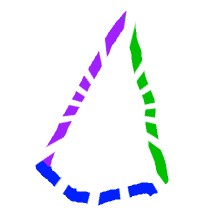
Shape: kite